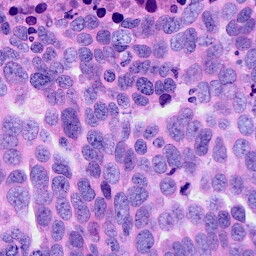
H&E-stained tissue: Ovarian